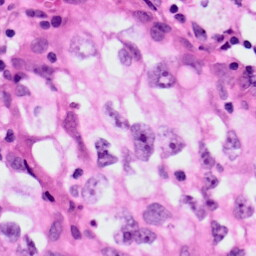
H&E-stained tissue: Lung